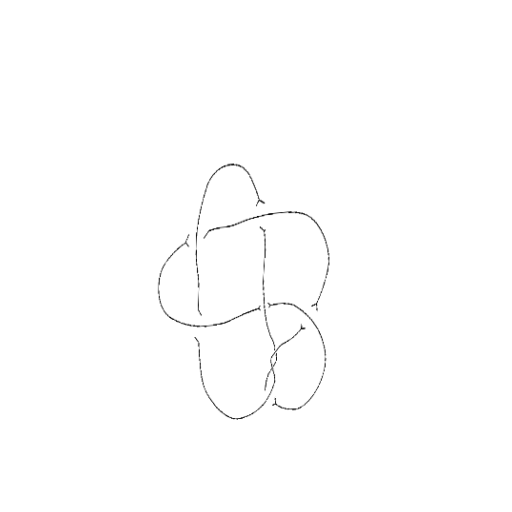
Crossing number: 8